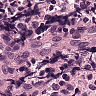
Metastatic tissue present: no